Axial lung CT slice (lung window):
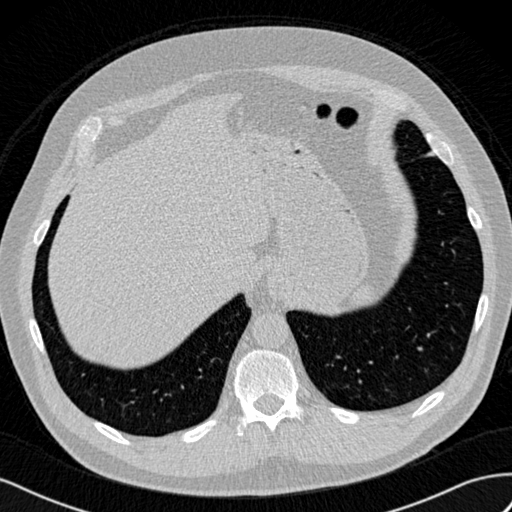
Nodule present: no